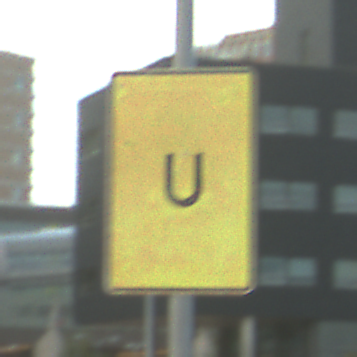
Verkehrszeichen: AnkuendigungOderFortsetzungUmleitungOhnePfeilsymbol
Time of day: MorningAfternoon
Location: Outdoor (Urban)
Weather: PartlyCloudy
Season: NotSpecified
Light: Natural